Question: I'm using eclipse Juno and Mercurial for my project. My question is, why icon not change to dirty in newBillPayment folder?

<URL>
Thanks a lot in advance.
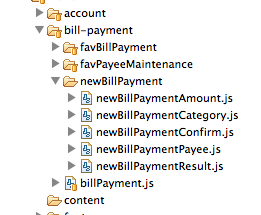
Answer: 1. Check whether you added this folder in SVN ignore list. If it is added then dirty decorator will not be shown.
2. In the picture itself you can see that there is no team decorator() for newBillPayment folder. That means it was not added to repository yet. Add it to svn repository and modify the local file and check.